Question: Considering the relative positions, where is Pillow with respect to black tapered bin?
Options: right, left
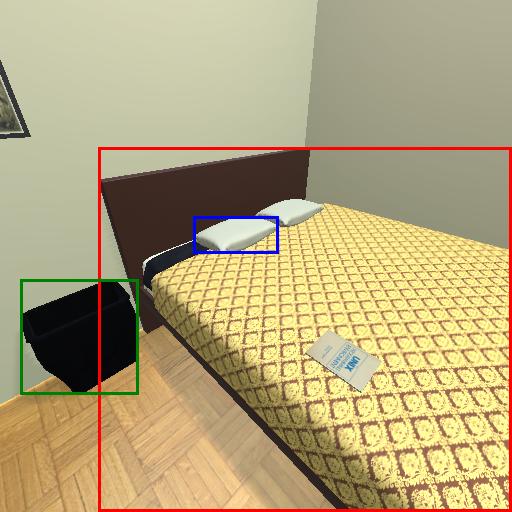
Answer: right